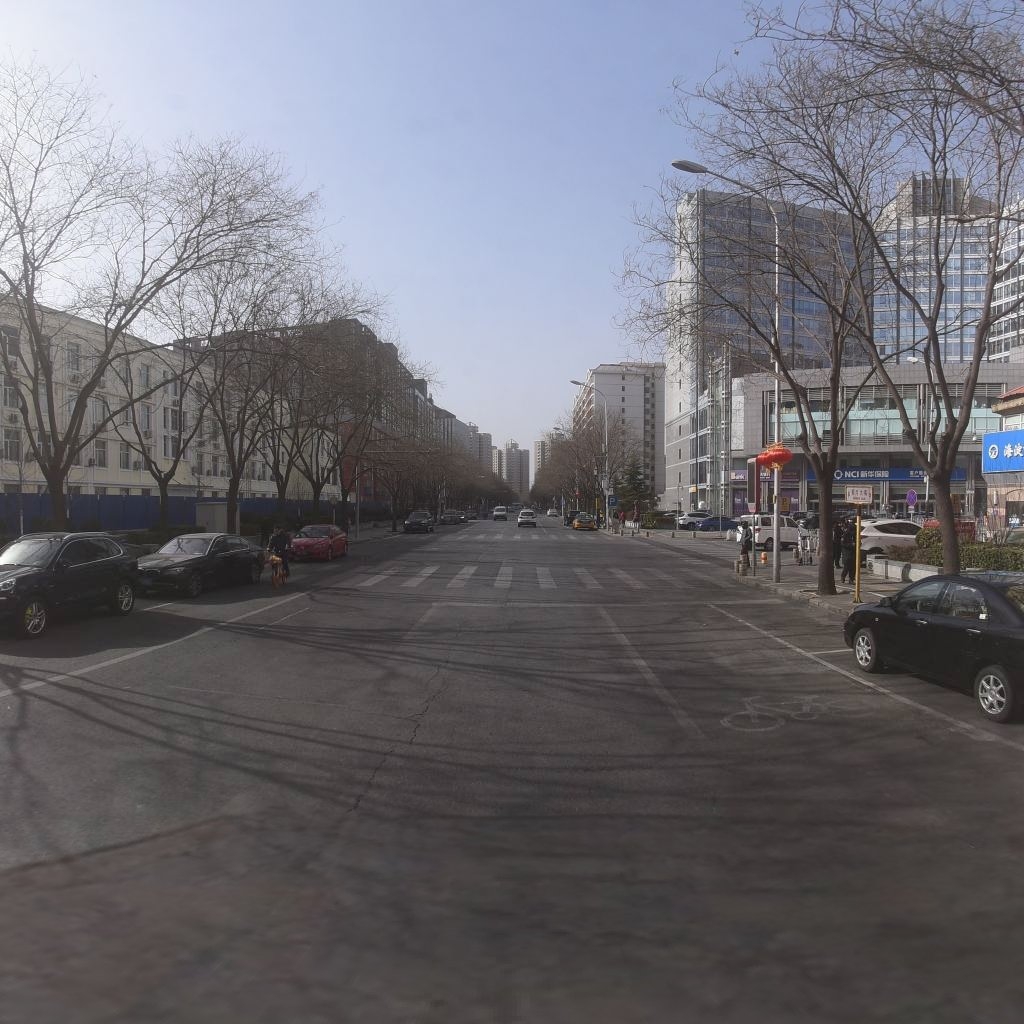
Region: Xicheng
Road damage annotations: transverse patch, longitudinal crack